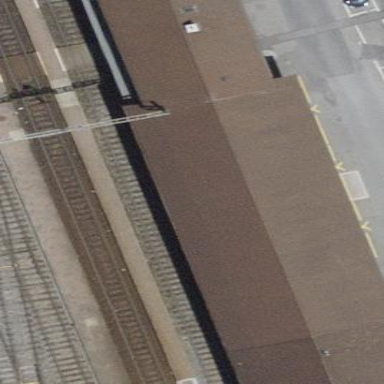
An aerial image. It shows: Train station building.